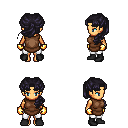
a pixel art fantasy rpg character, female body template, human, tanned skin, brown tunic, white pants, raven princess hairstyle, gold gloves, black shoes, four views (front, back, left, right), 2x2 character sprite sheet, small pixel art, hard edges, no anti-aliasing